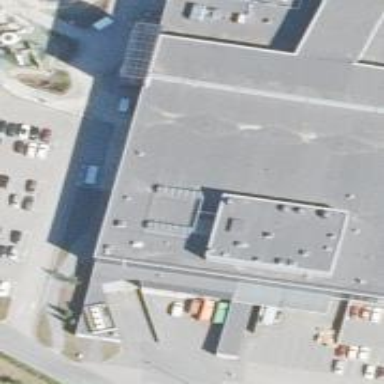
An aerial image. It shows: Supermarket.